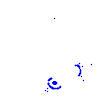
Particle: electron